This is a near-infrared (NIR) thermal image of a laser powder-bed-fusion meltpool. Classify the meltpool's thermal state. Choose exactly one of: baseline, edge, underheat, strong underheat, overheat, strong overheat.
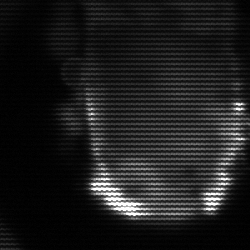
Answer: baseline